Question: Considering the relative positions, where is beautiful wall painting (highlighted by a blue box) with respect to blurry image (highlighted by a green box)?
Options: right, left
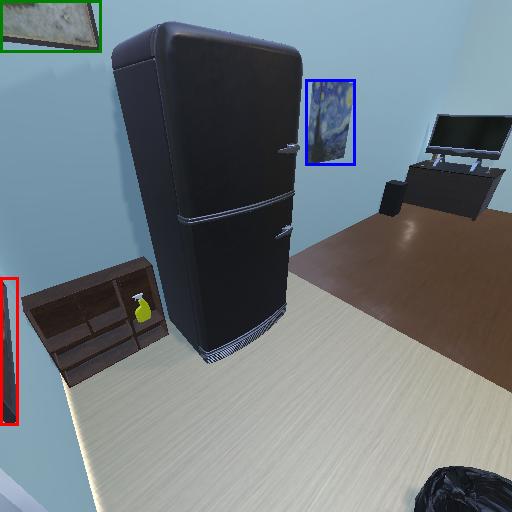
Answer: right